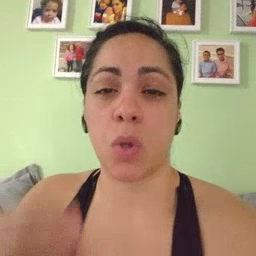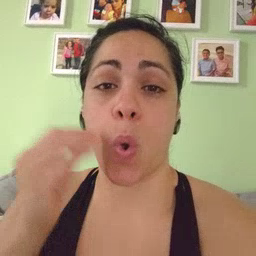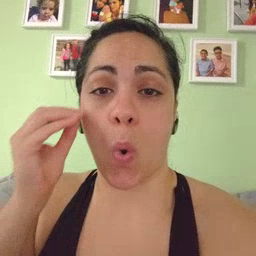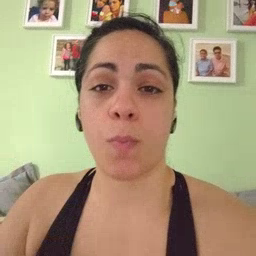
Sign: home